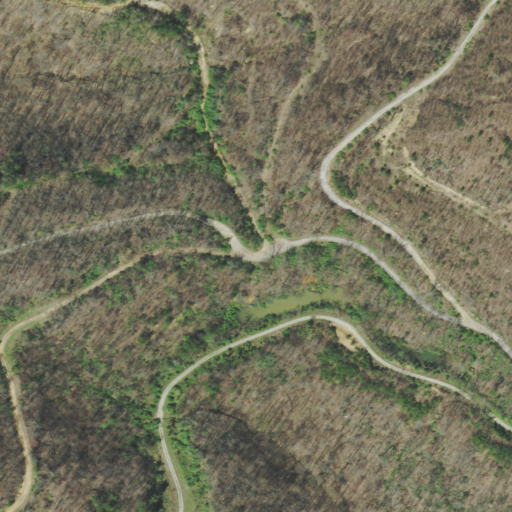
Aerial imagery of gap in Tennessee named Bridges Gap containing deciduous forest, open development, low intensity development, and mixed forest